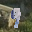
Label: 9